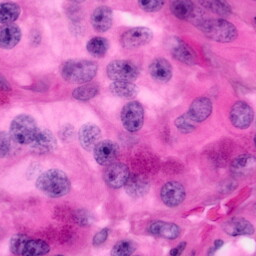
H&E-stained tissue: Pancreatic